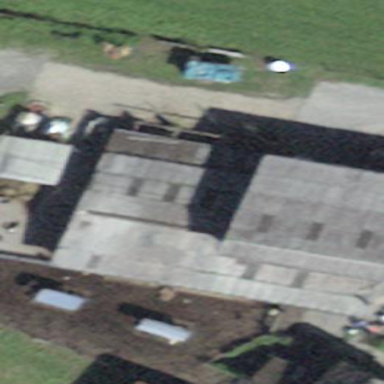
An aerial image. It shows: Stable building.